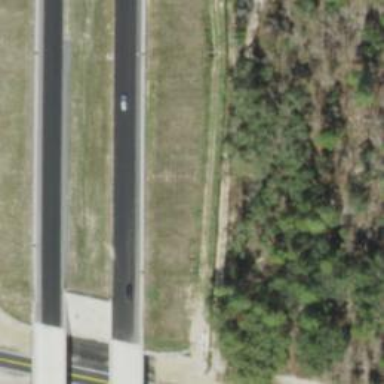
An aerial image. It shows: Toll gantry on the road.